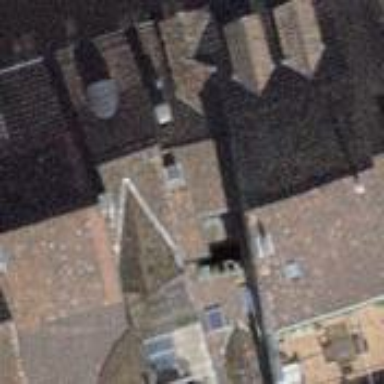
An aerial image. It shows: Building with tile roof.